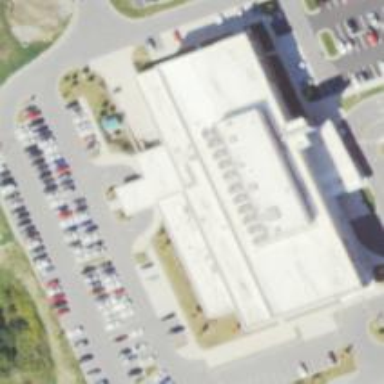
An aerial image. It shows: Healthcare clinic.